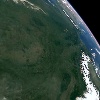
Label: land